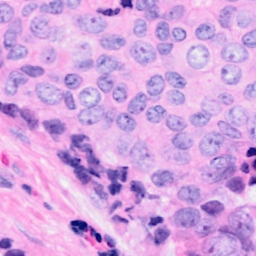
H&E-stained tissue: Breast